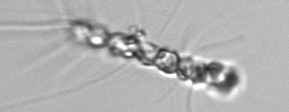
Label: Chaetoceros